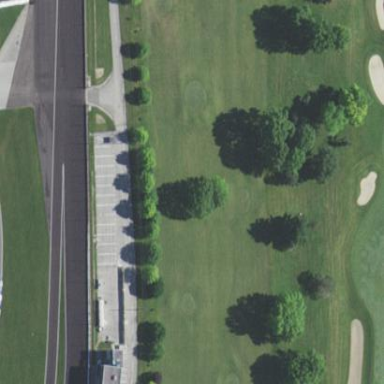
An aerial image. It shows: Golf fairway surrounded by grass.